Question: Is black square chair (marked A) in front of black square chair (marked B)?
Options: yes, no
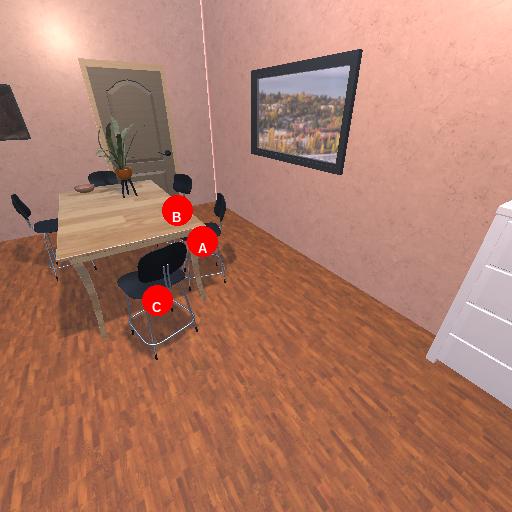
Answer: yes